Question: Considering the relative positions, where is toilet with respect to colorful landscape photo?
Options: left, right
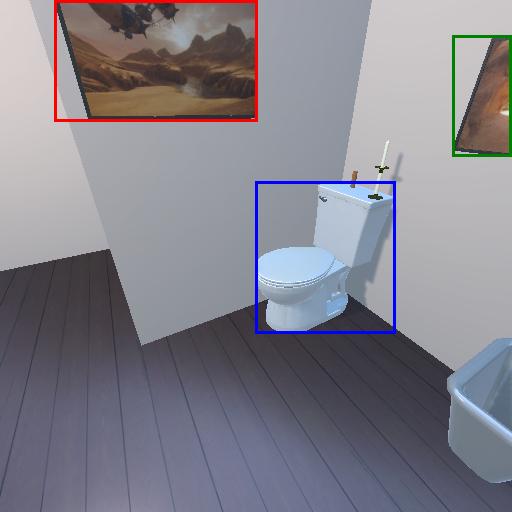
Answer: left